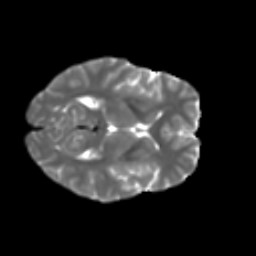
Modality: T2w
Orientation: axial
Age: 46
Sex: female
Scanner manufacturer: ge
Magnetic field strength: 3 T
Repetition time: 7.8 s
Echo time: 0.0606 s